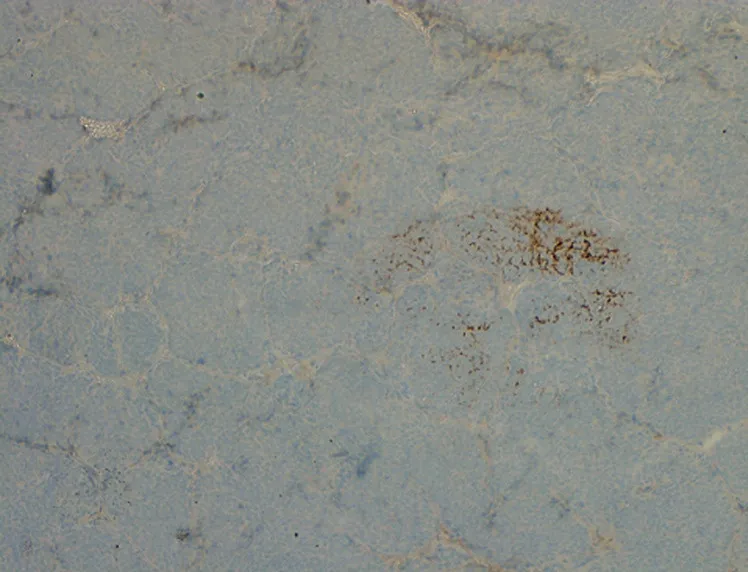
thyroglobulin immunostain.
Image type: pathology (immunostaining)